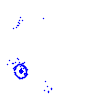
Particle: kaon